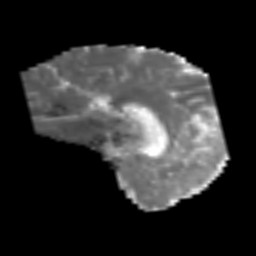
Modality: MD
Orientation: sagittal
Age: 67
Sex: male
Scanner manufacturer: siemens
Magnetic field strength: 3 T
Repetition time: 3.2 s
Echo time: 0.081 s